Field crop: maize
Growth stage: 2
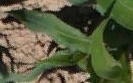
Species: maize